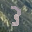
Label: 3